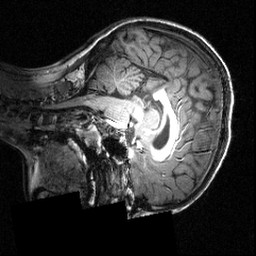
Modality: T1w
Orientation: sagittal
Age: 12
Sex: female
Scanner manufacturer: siemens
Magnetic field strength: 3.951 T
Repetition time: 1.5 s
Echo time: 0.00335 s